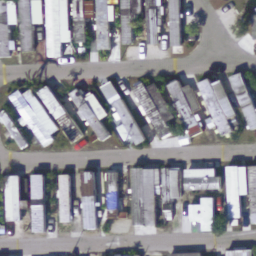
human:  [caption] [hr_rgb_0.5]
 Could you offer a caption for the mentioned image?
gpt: Many mobile homes arranged in lines in the mobile home park .

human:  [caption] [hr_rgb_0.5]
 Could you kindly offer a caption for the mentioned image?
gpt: Many mobile homes arranged in lines in the mobile home park and some roads go through this area .

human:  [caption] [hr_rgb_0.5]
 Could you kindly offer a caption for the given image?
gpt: Lots of mobile homes with plants surrounded in the mobile home park .

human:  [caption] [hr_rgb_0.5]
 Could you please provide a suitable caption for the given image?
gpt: Many mobile homes are closed to each other in the mobile home park .

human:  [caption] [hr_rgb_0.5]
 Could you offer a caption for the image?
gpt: Lots of mobile homes are closed to each other and some roads go through this area .